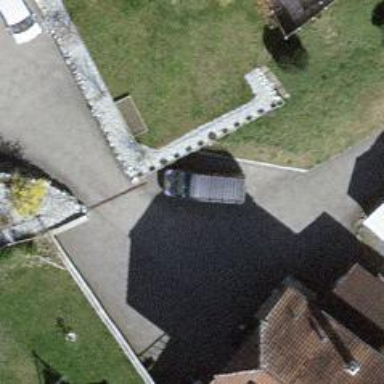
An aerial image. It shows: Driveway leading to service road.